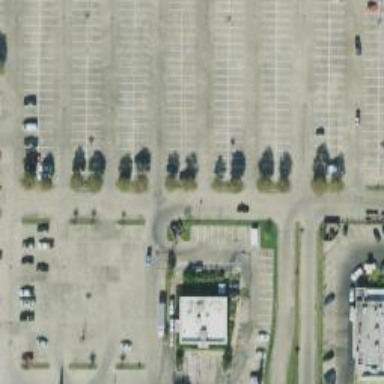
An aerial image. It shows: Parking space is available.